Interaction volume radius: 5 \u00c5
Interaction volume height: 15 \u00c5
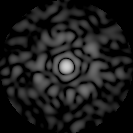
Disorder parameter: 0.8326